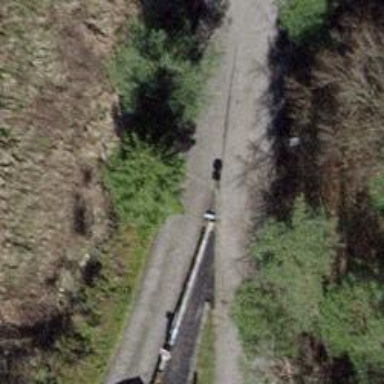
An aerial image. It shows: Track with grade 2 tracktype.